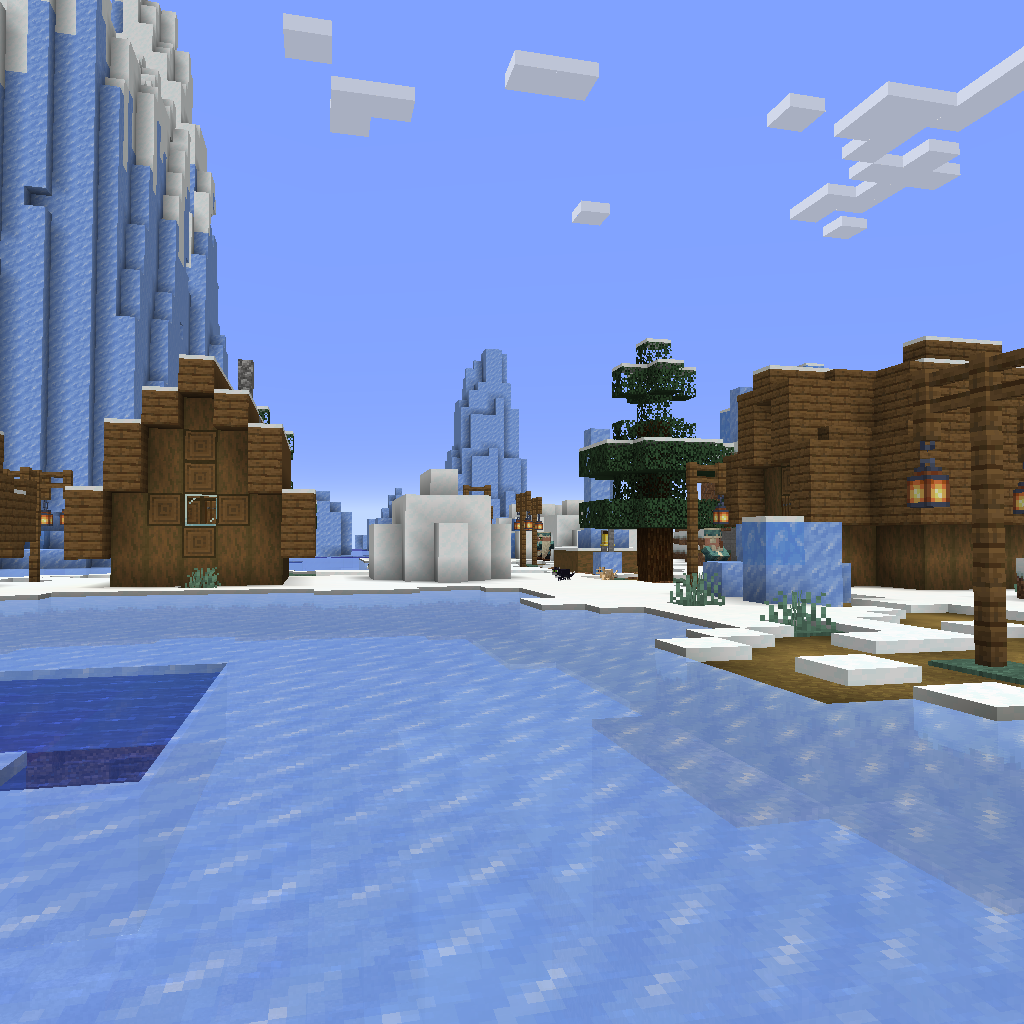
snowy village next to ice river and tall ice mountains